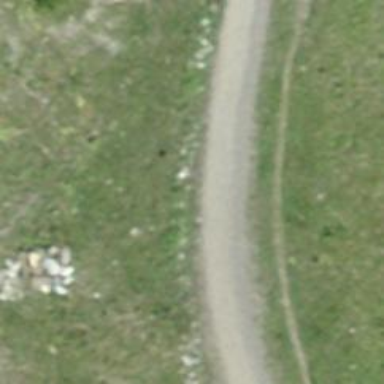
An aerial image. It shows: Advanced downhill track on grass surface. It is groomed in classic style.